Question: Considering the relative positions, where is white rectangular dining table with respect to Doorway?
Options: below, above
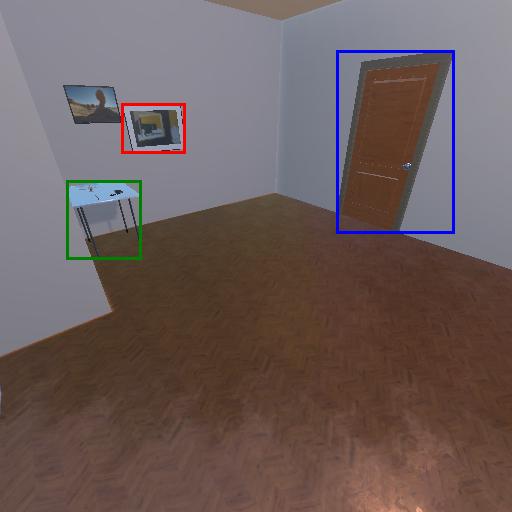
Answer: below